Interaction volume radius: 5 \u00c5
Interaction volume height: 15 \u00c5
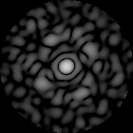
Disorder parameter: 0.8408